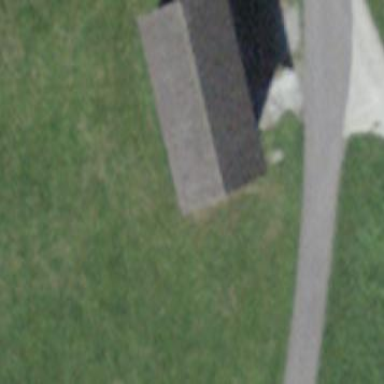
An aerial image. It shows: Shed building.